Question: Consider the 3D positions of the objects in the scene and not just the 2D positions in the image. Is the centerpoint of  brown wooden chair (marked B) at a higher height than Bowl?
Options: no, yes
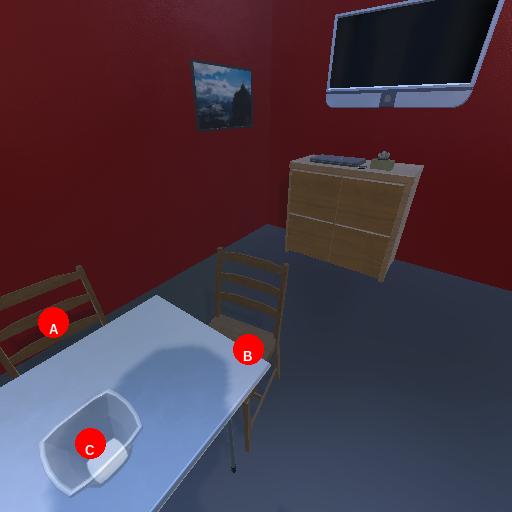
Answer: no